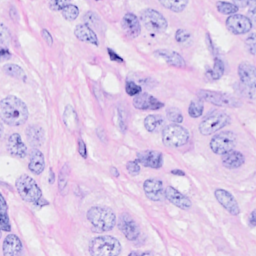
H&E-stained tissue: Breast